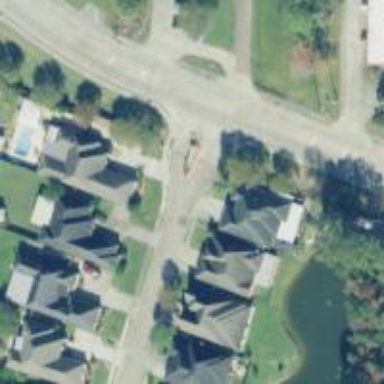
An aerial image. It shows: Asphalt road in residential area.